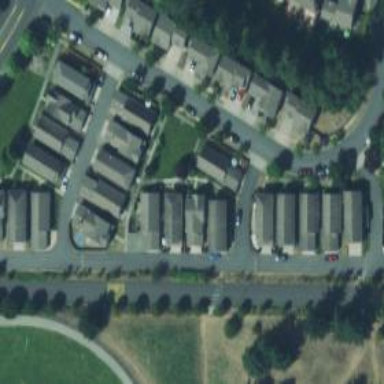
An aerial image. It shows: Living street.